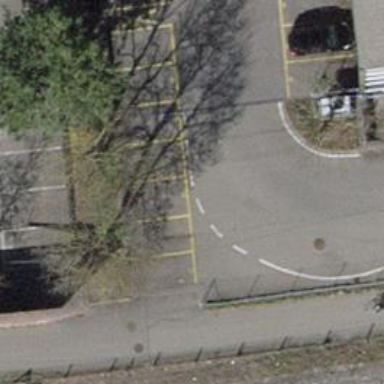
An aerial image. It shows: Car-sharing service available at this location.